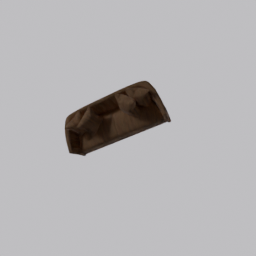
Label: furniture